Chest X-ray. View position: PA
Patient age: 48
Patient sex: F
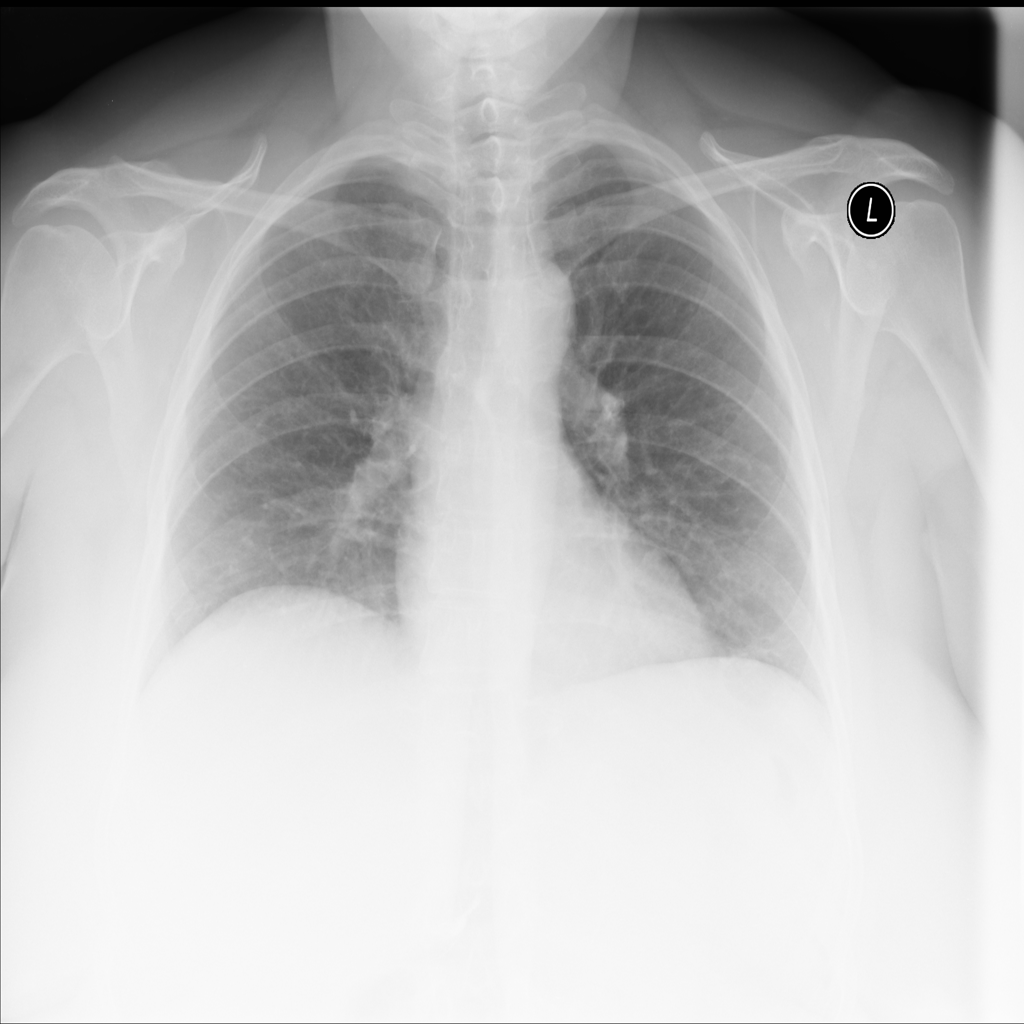
Finding: Pneumothorax